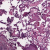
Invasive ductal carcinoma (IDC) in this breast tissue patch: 0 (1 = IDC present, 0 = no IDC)